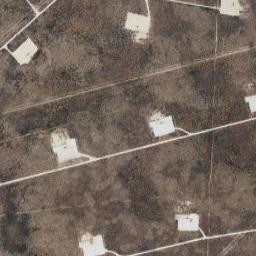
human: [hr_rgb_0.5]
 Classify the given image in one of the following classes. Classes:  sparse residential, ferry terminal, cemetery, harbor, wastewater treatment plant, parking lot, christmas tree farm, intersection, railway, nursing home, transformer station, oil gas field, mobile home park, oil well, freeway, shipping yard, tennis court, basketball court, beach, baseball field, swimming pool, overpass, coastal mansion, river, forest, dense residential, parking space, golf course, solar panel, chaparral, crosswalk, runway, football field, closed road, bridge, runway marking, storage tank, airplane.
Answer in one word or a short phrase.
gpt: oil gas field